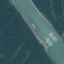
Label: River